Question: I'm installing Visual Studio 2008 onto a new machine (yeah yeah, old-fashioned I know but I want to do it) and the installer seems determined to write data to of the three hard drives attached to my system. No matter what options I choose, it always tells me that some drive space is needed on C (my main drive) and X (my backup drive). I only want stuff written to C. Here's an illustration:

It always requires some space on my X volume. Why? Is there any way to force it to install to just C? I guess I could physically disconnect all drives other than C, but does anyone know why VS2008 is so determined to write to more than one drive?
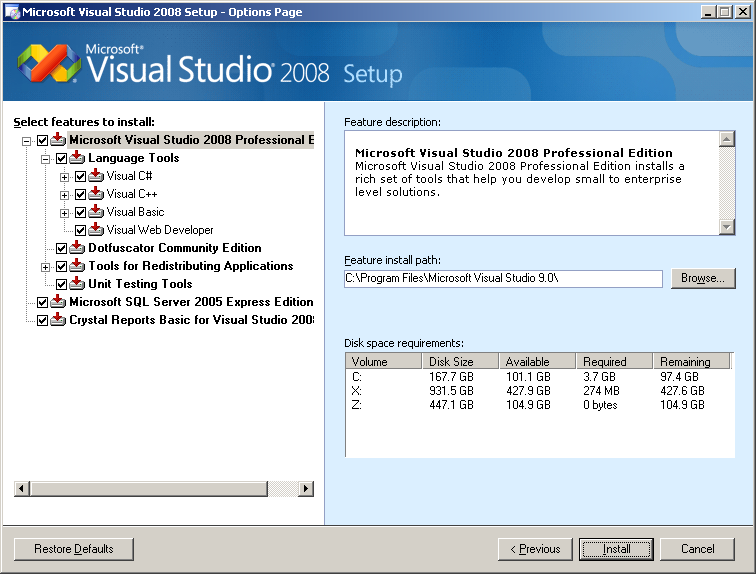
Answer: I think the answer was the Visual Studio 2008 installer wanted to put its MSOCache directory on my X drive. The installer seemed wedded to the idea of not using my C drive for this directory; even when I disconnected my X drive, it then started saying it wanted to use some space on my Z drive instead!!!
In the end, I forced it to use my C drive for everything by disconnecting all drives except the C drive during the Visual Studio 2008 installation.